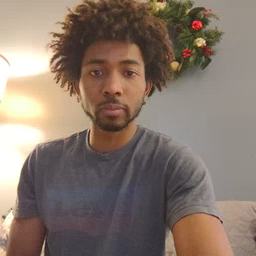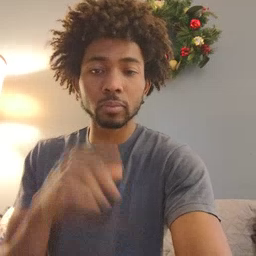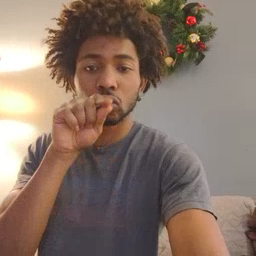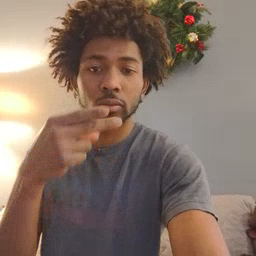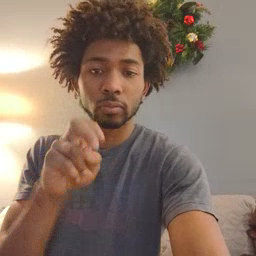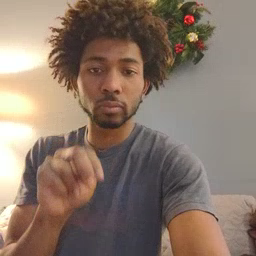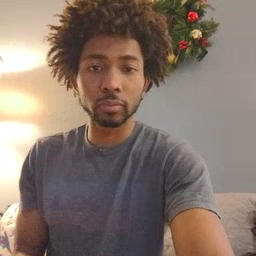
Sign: hen